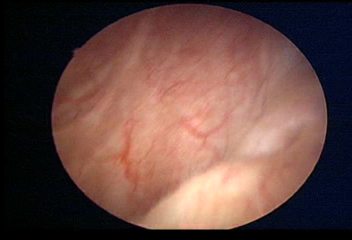
Modality: WLC
Class: Anatomical landmarks
Subclass: UreteralOrifice
Bladder cancer association: No
Annotated structures: Left ureteral orifice